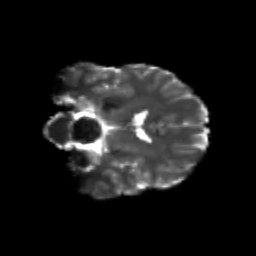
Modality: T2w
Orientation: coronal
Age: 20
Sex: male
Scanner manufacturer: siemens
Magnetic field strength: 3 T
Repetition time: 3.5 s
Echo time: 0.104 s